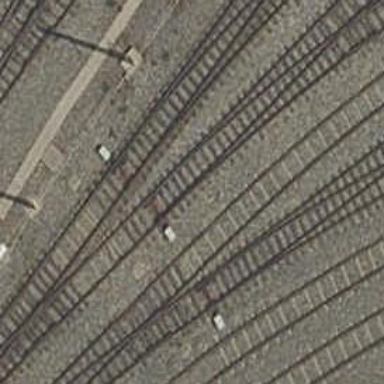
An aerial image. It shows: Railway switch.